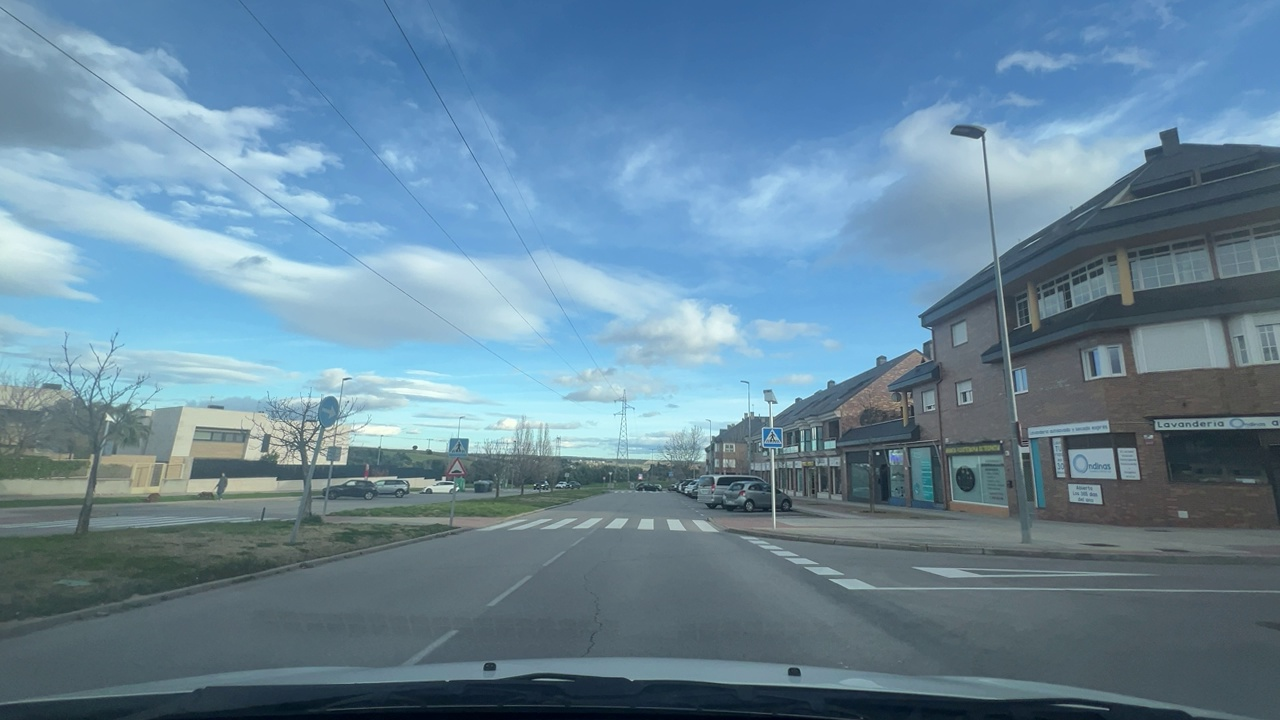
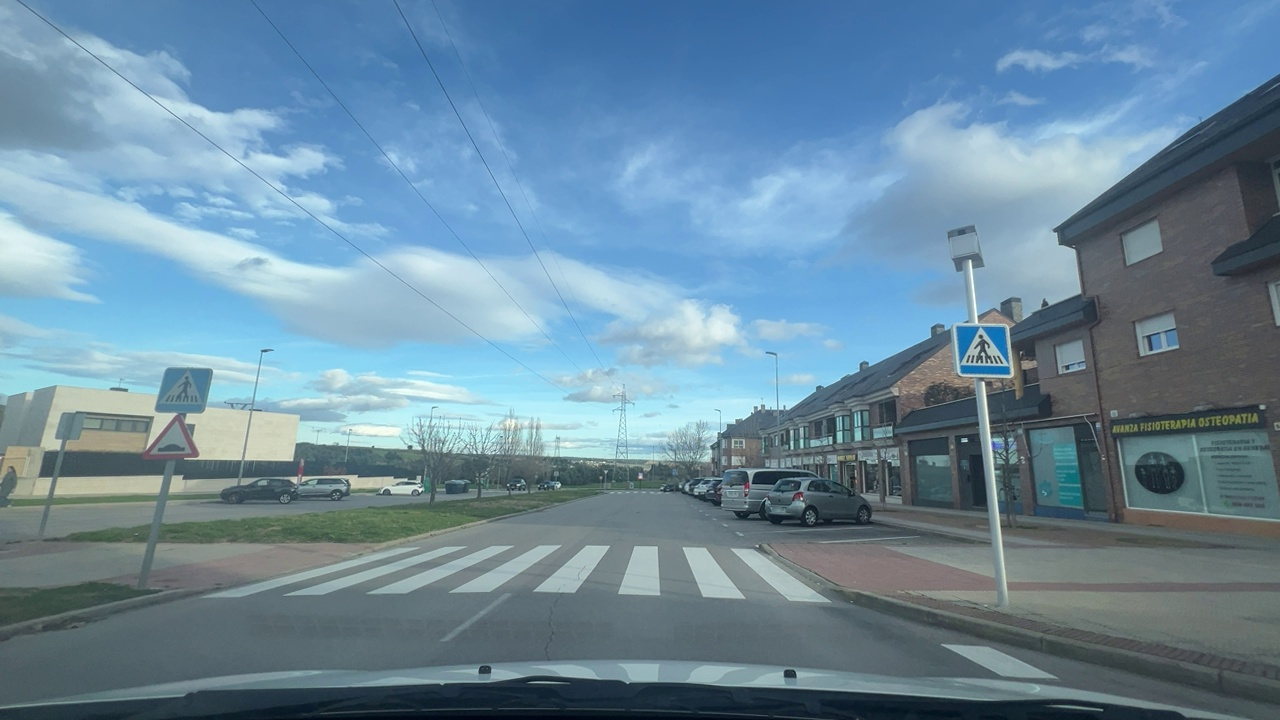
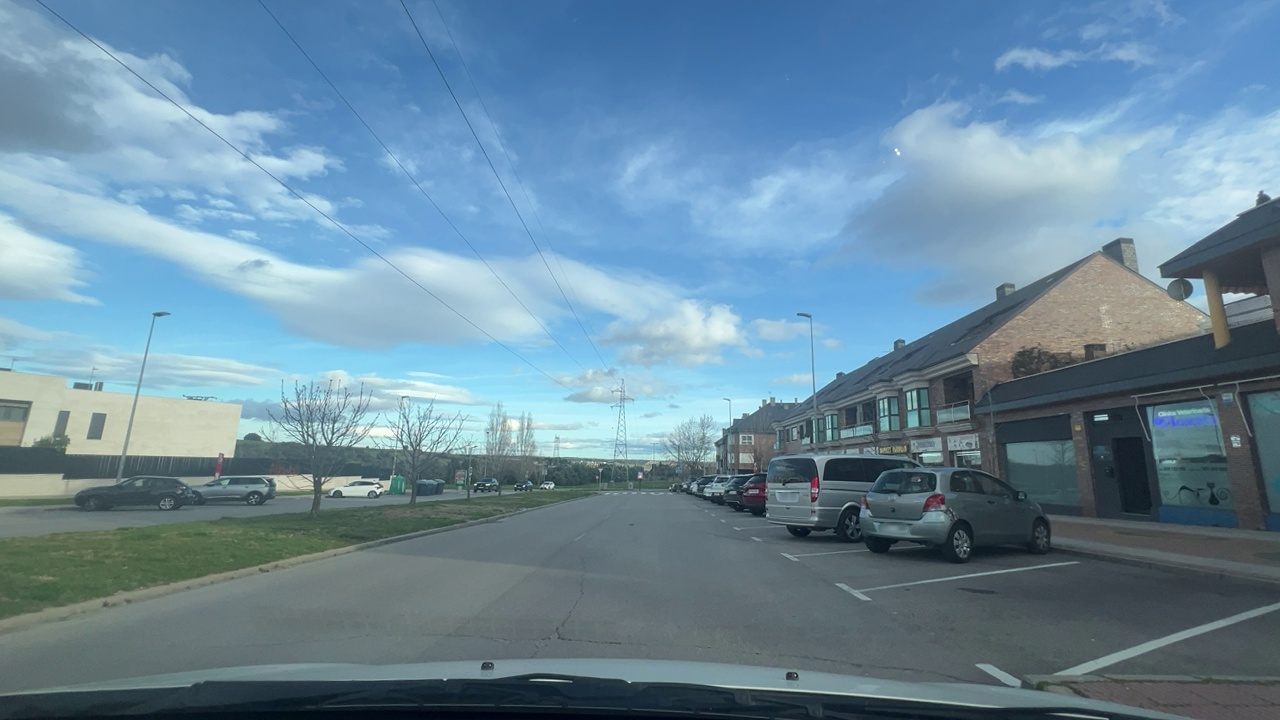
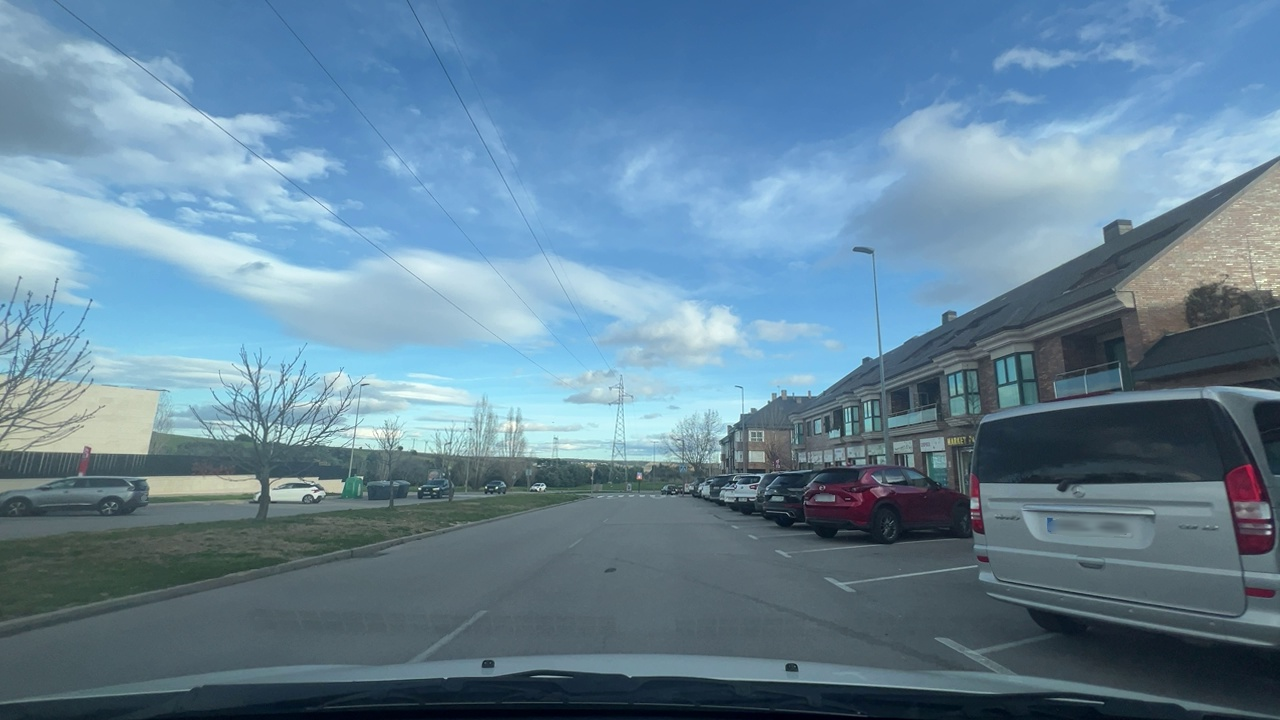
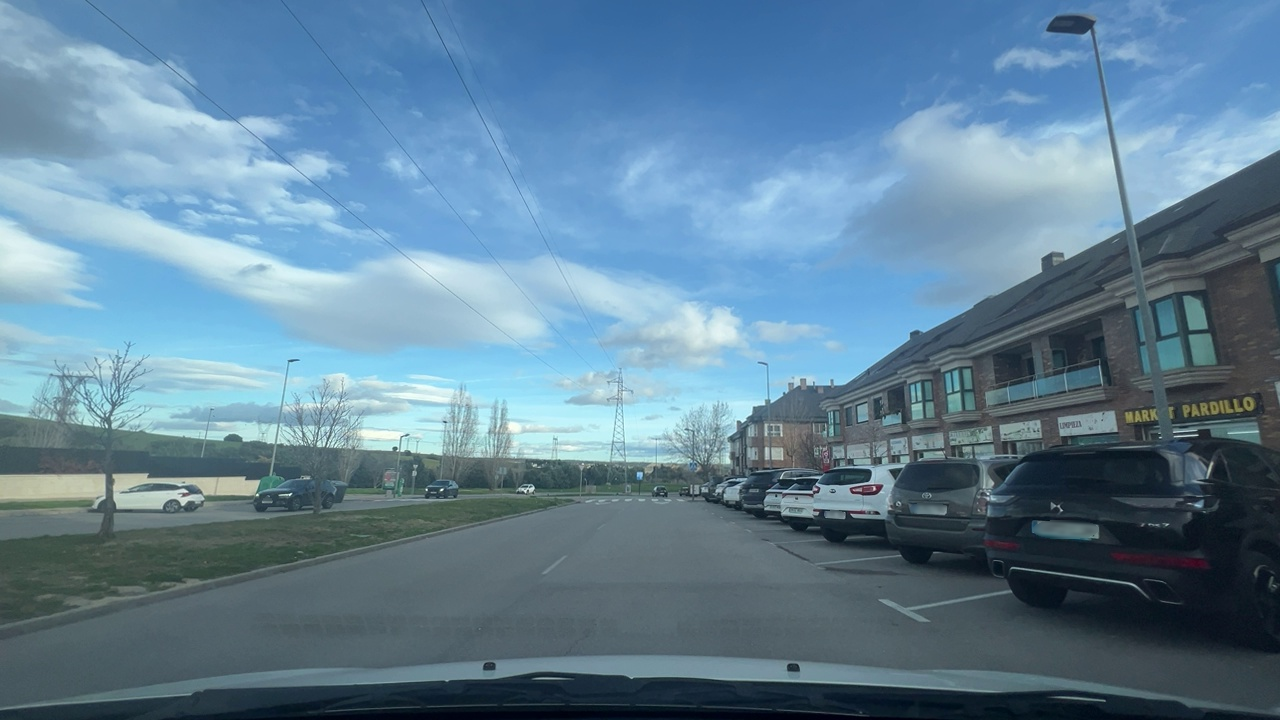
Situation: empty
Question: Is a roundabout visible ahead in the ego direction?
Answer: No
Reasoning: There are no visible roundabout signs, circular intersections, or a central island ahead in the driving direction.

Situation: empty
Question: Is the ego vehicle stationary while another vehicle crosses its path within the roundabout?
Answer: No
Reasoning: The ego vehicle does not appear to be stopped, and no other vehicle is seen crossing its path within a roundabout.

Situation: empty
Question: Are multiple speed limit signs with different values visible?
Answer: No
Reasoning: There are no multiple speed limit signs with different values visible in the scene.

Situation: empty
Question: Is there a speed limit sign regulating the ego lane?
Answer: No
Reasoning: There are no multiple speed limit signs with different values visible in the scene.